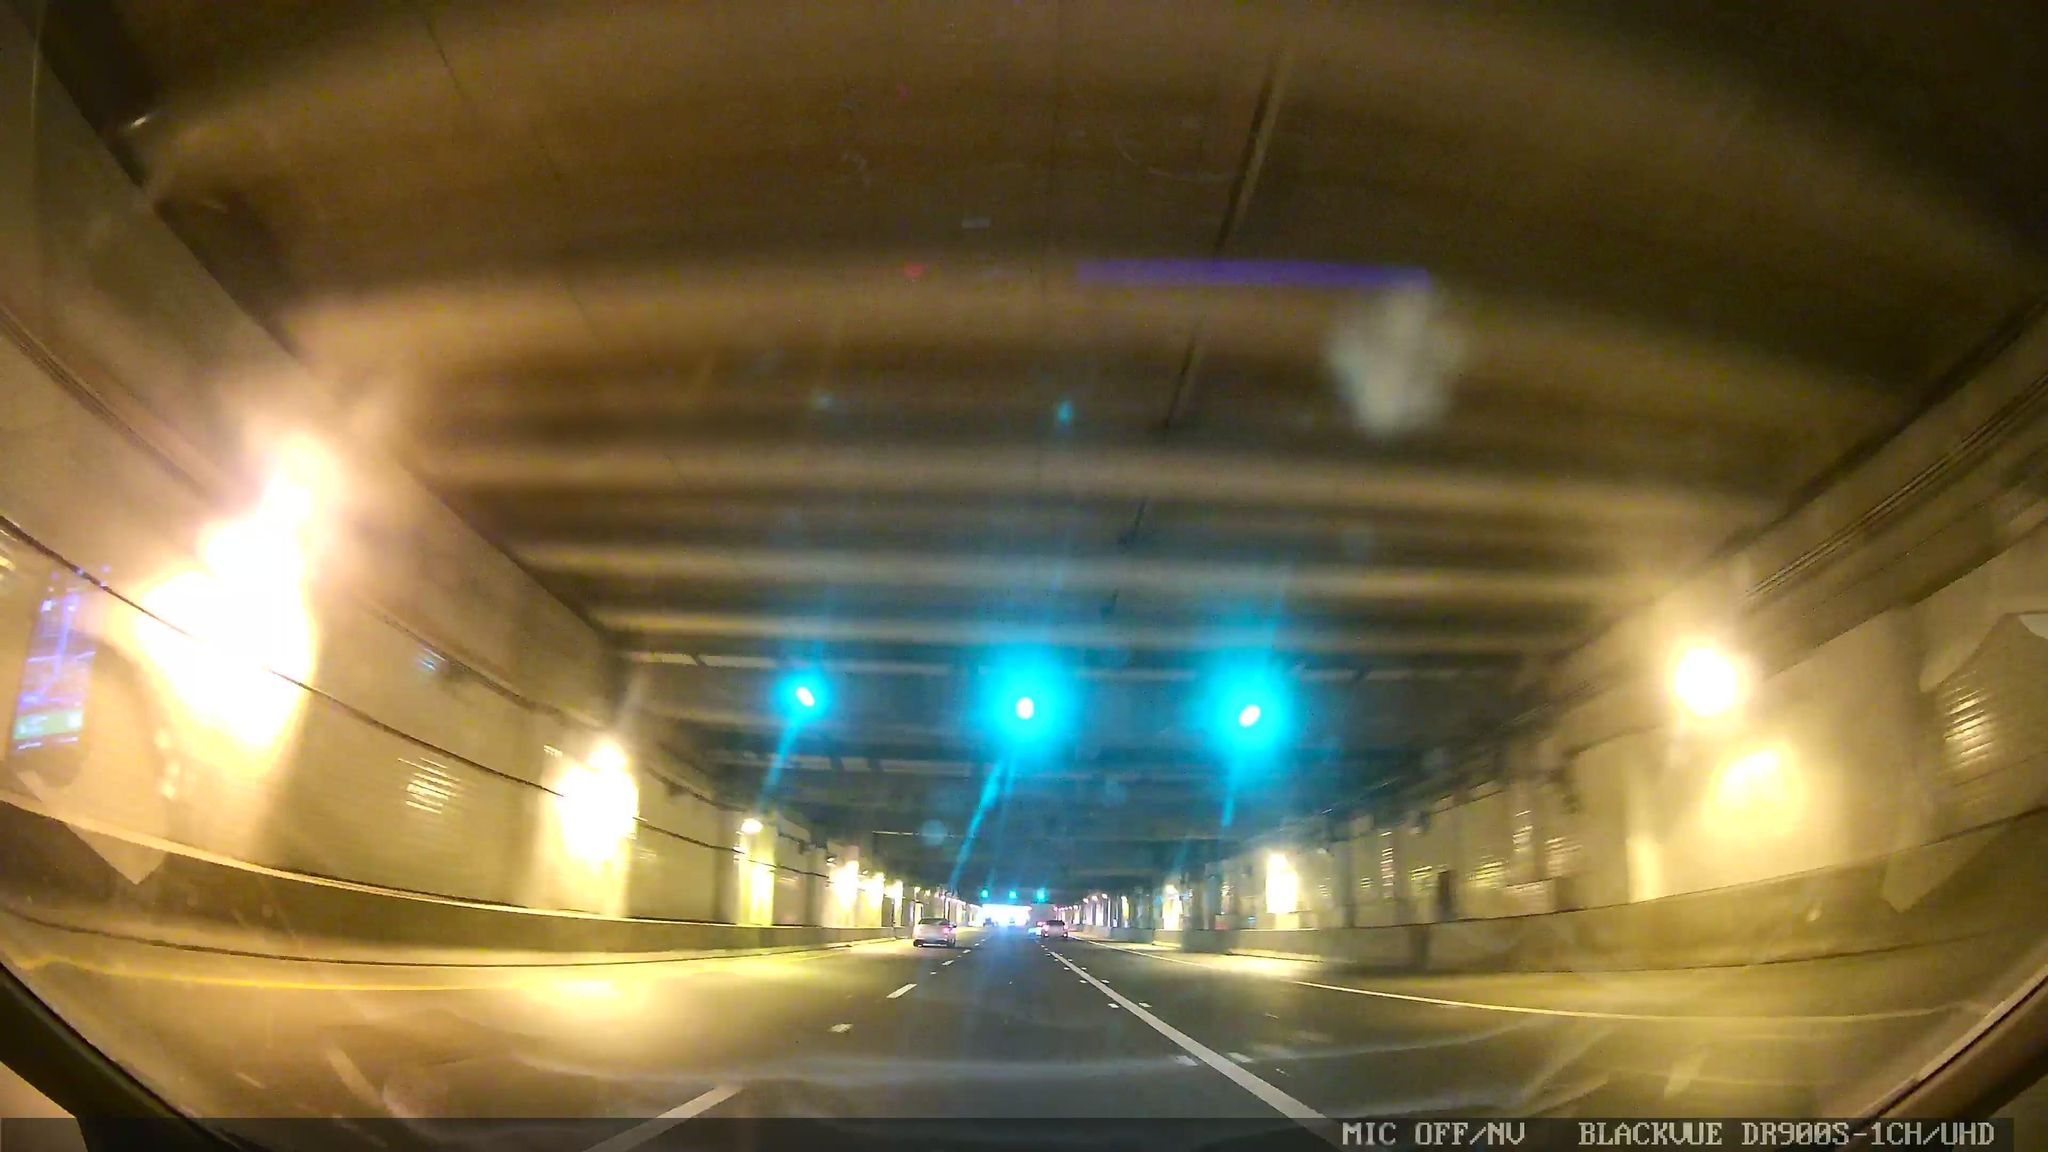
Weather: snowy
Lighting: night
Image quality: slightly poor
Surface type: driving surface
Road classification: unclassified, pedestrian
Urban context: urban centre
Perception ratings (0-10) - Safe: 0.65, Lively: 0.78, Beautiful: 4.59, Boring: 2.21, Depressing: 1.93, Wealthy: 4.04